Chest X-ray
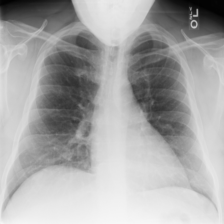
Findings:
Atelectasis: negative
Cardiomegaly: negative
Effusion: negative
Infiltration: negative
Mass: negative
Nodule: negative
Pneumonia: negative
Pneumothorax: negative
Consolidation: negative
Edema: negative
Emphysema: negative
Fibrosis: negative
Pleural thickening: negative
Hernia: negative